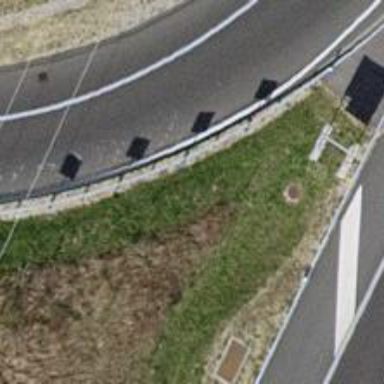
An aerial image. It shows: Guard rail as barrier.